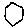
Label: hexagon